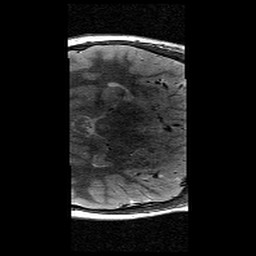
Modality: T2w
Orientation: axial
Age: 12
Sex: male
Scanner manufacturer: siemens
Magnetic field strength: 3 T
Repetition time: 9.23 s
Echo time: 0.067 s